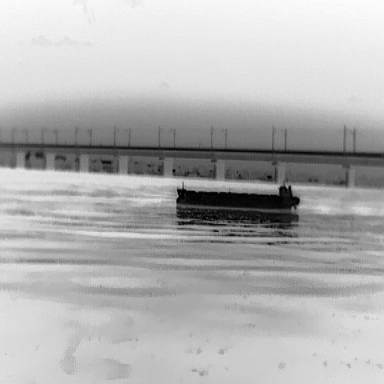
There is a liner in the infrared image.